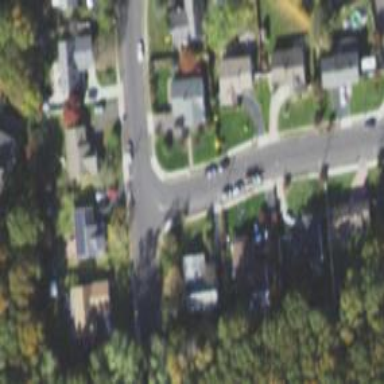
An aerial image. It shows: Unmarked road crossing.